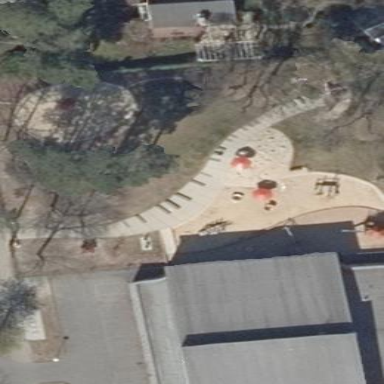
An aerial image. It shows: Playground area for leisure land.